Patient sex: F
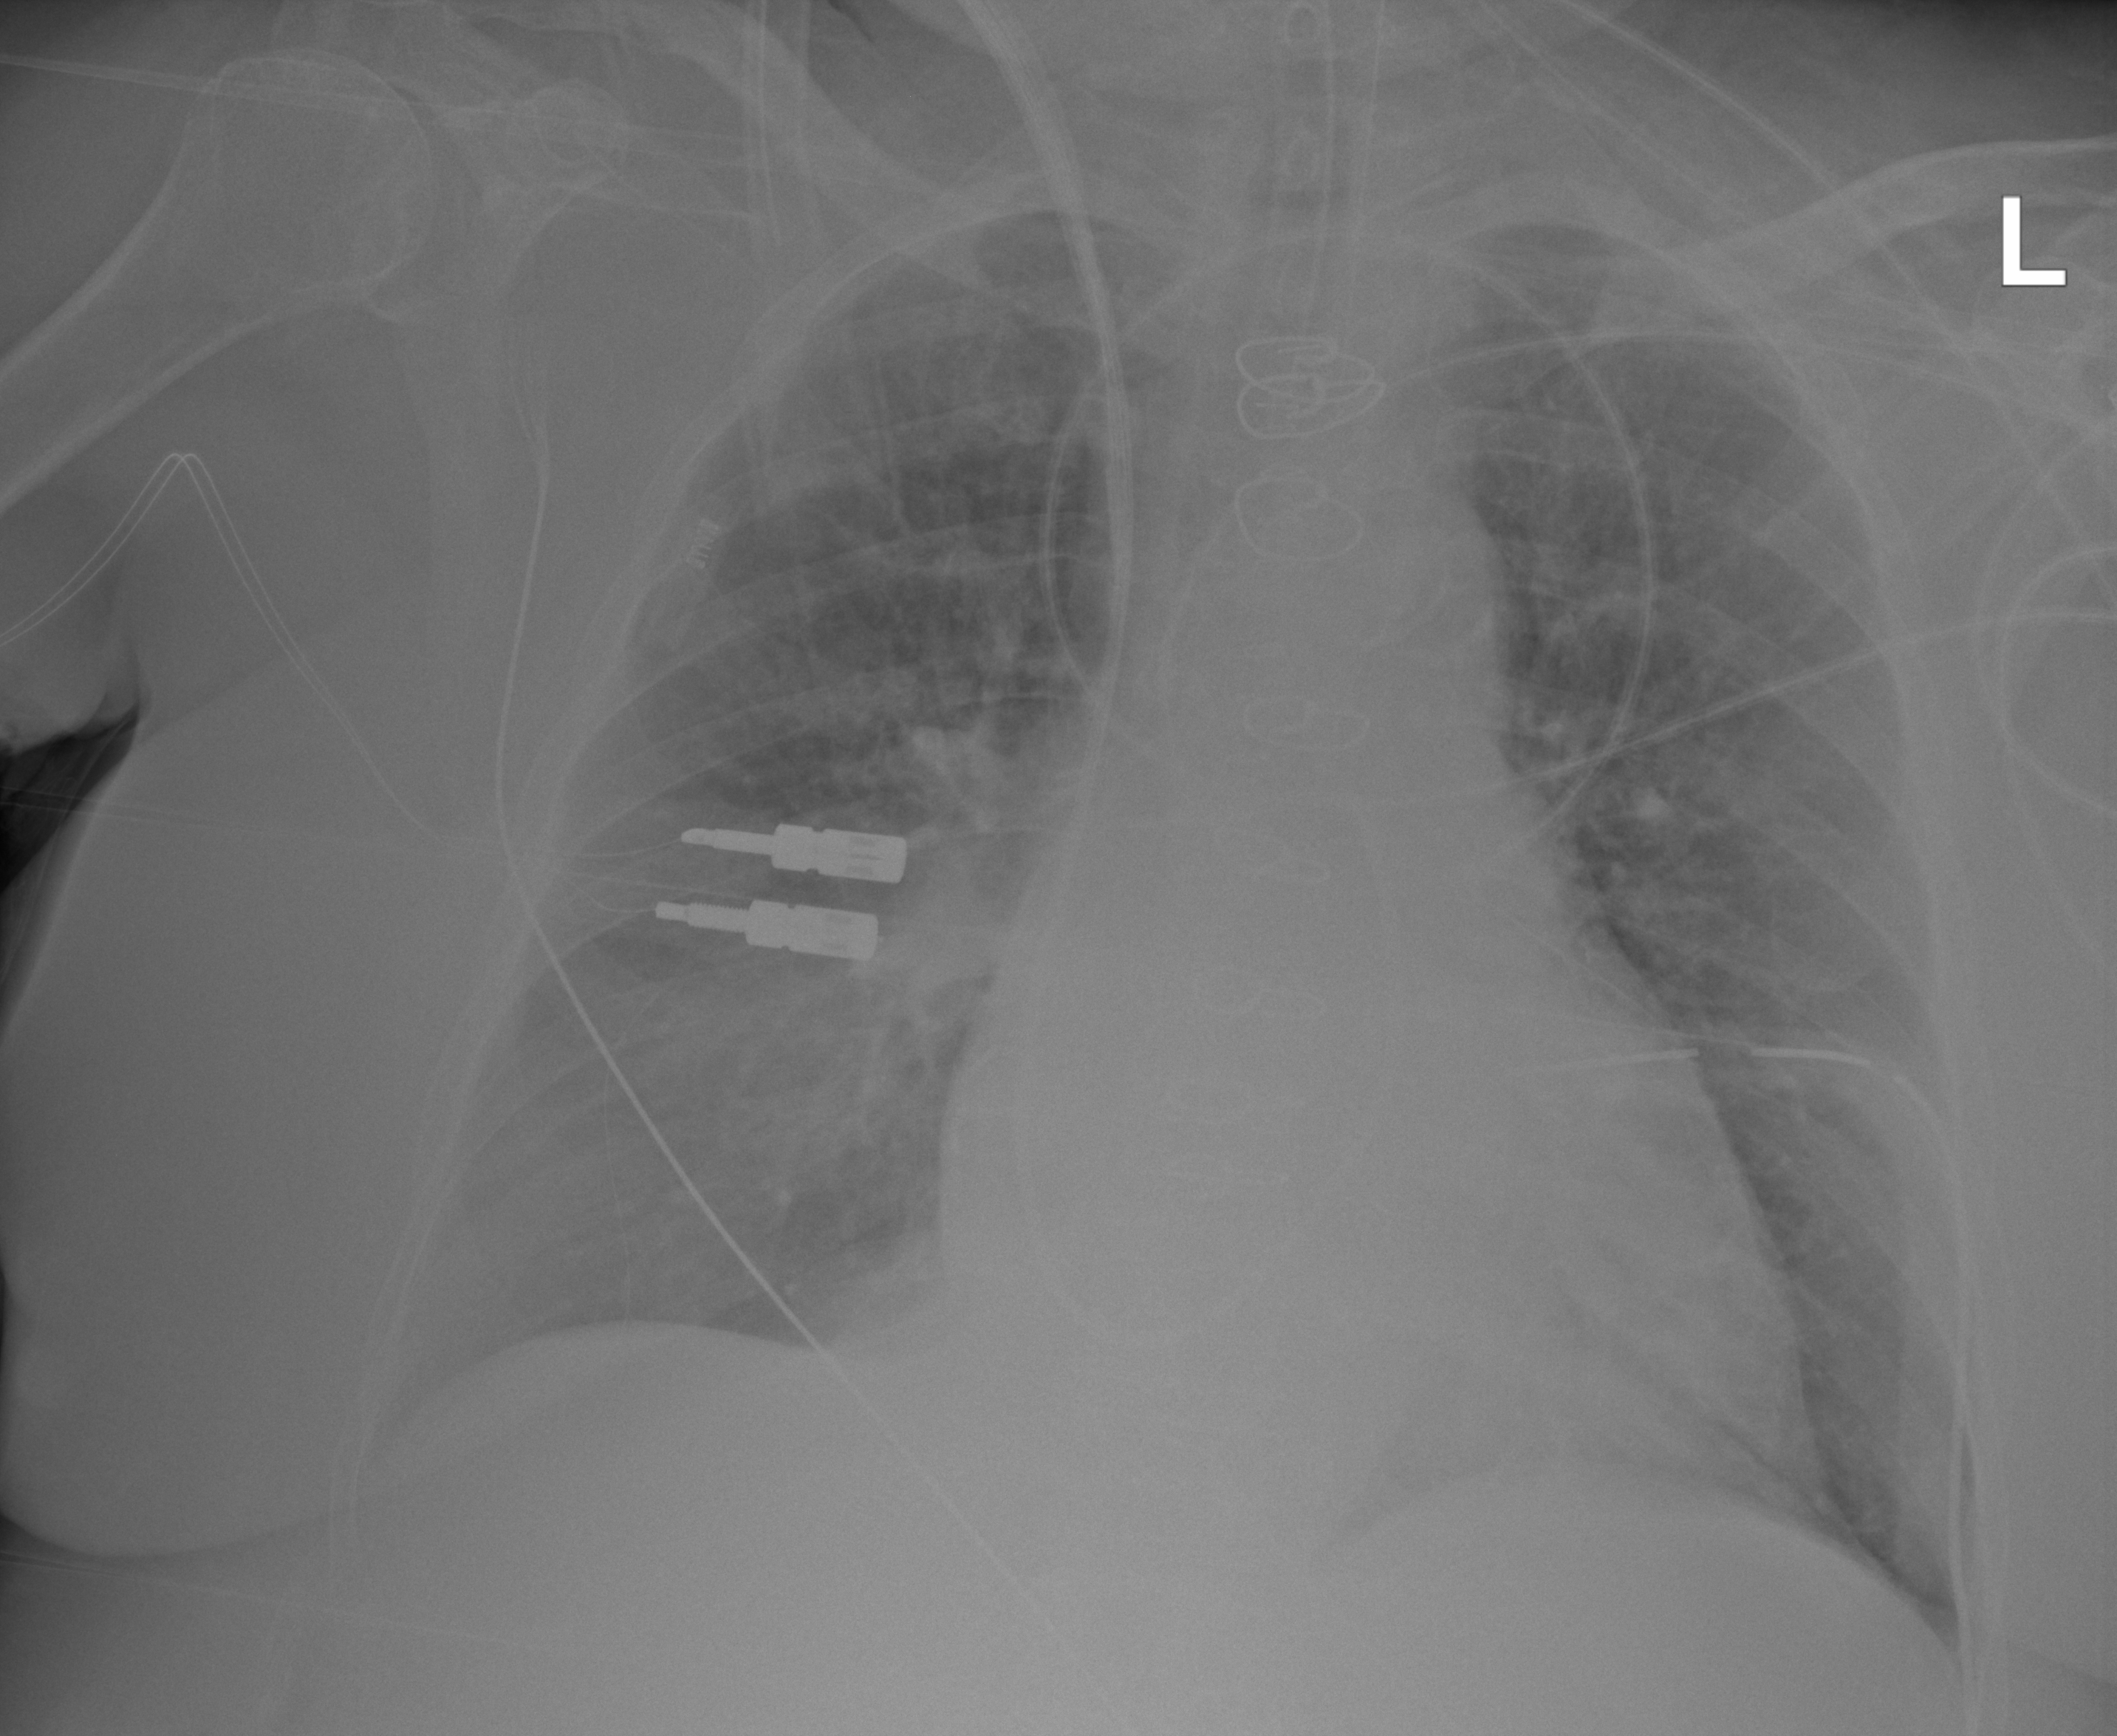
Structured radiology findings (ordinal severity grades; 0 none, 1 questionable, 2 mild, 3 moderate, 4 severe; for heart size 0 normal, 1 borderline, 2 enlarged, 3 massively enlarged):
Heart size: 2
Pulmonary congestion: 1
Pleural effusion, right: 2
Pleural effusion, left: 2
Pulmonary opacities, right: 0
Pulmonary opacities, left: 0
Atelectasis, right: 2
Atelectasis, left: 2